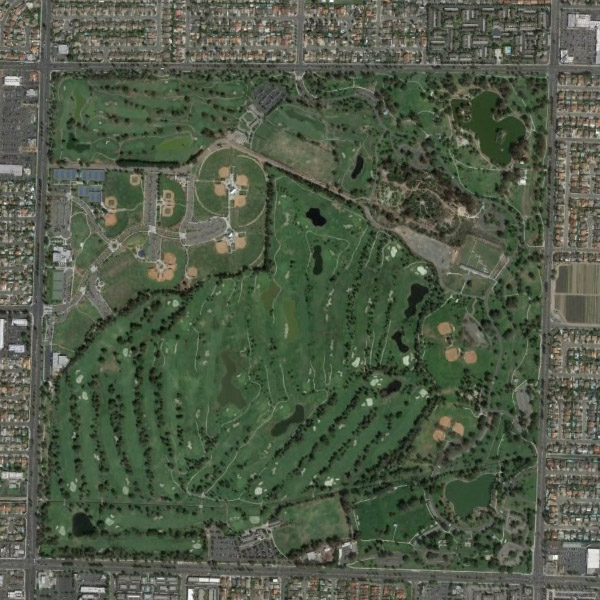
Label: Park